Field crop: tomato
Growth stage: 1
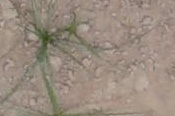
Species: cyperus